Question: I have a MapActivity with a mapview. It works fine. Now I want to add a SeekBar onto my MapView. It has to be at the bottom but on the mapview. User will scroll to set the distance. Whatever. My problem is, that any view I am trying to put there is null, when I reach them by findViewById().
'''
<?xml version="1.0" encoding="utf-8"?>
<RelativeLayout xmlns:android="http://schemas.android.com/apk/res/android"
android:layout_width="fill_parent"
android:layout_height="fill_parent">
<com.google.android.maps.MapView
xmlns:android="http://schemas.android.com/apk/res/android"
android:id="@+id/mapview"
android:layout_width="fill_parent"
android:layout_height="fill_parent"
android:clickable="true"
android:apiKey="mykey"/>
<SeekBar
android:id="@+id/DistanceBar"
android:max="2000"
android:progress="2000"
android:layout_alignParentBottom="true"
android:layout_width="fill_parent"
android:layout_height="wrap_content"
android:padding="14dip"></SeekBar>
</RelativeLayout>
'''
I am trying to reach that like this:
'''
public class MyActivity extends MapActivity implements LocationListener {
...
SeekBar DistanceBar;
...
@Override
public void onCreate(Bundle savedInstanceState) {
super.onCreate(savedInstanceState);
setContentView(R.layout.main);
mapView = (MapView) findViewById(R.id.mapview);
DistanceBar = (SeekBar) findViewById(R.id.DistanceBar); //This is afterwards null.
'''
I have made a research everywhere and couldn't find a similar problem. Someone used something very similar. So I ignored that it is null, I didn't call the SeekBar in onCreate(). But the SeekBar hasn't been drawen at all. Can't I add other Views to a mapactivity?
Thanks for any idea!
An IMPORTANT EDIT: The graphical layout viewer shows the SeekBar as it should at the bottom of mapview.
I still get NullPointerException:
ERROR/AndroidRuntime(12738): FATAL EXCEPTION: main
ERROR/AndroidRuntime(12738): java.lang.RuntimeException: Unable to start activity ComponentInfo{com.MyApps.MapLocations/com.MyApps.MapLocations.MyActivity}: java.lang.NullPointerException
ERROR/AndroidRuntime(12738): at android.app.ActivityThread.performLaunchActivity(ActivityThread.java:2663)
ERROR/AndroidRuntime(12738): at android.app.ActivityThread.handleLaunchActivity(ActivityThread.java:2679)
ERROR/AndroidRuntime(12738): at android.app.ActivityThread.access$2300(ActivityThread.java:125)
ERROR/AndroidRuntime(12738): at android.app.ActivityThread$H.handleMessage(ActivityThread.java:2033)
ERROR/AndroidRuntime(12738): at android.os.Handler.dispatchMessage(Handler.java:99)
ERROR/AndroidRuntime(12738): at android.os.Looper.loop(Looper.java:123)
ERROR/AndroidRuntime(12738): at android.app.ActivityThread.main(ActivityThread.java:4627)
ERROR/AndroidRuntime(12738): at java.lang.reflect.Method.invokeNative(Native Method)
ERROR/AndroidRuntime(12738): at java.lang.reflect.Method.invoke(Method.java:521)
ERROR/AndroidRuntime(12738): at com.android.internal.os.ZygoteInit$MethodAndArgsCaller.run(ZygoteInit.java:871)
ERROR/AndroidRuntime(12738): at com.android.internal.os.ZygoteInit.main(ZygoteInit.java:629)
ERROR/AndroidRuntime(12738): at dalvik.system.NativeStart.main(Native Method)
ERROR/AndroidRuntime(12738): Caused by: java.lang.NullPointerException
ERROR/AndroidRuntime(12738): at com.MyApps.MapLocations.MyActivity.setupSeekbar(MyActivity.java:343)
ERROR/AndroidRuntime(12738): at com.MyApps.MapLocations.MyActivity.onCreate(MyActivity.java:89)
ERROR/AndroidRuntime(12738): at android.app.Instrumentation.callActivityOnCreate(Instrumentation.java:1047)
ERROR/AndroidRuntime(12738): at android.app.ActivityThread.performLaunchActivity(ActivityThread.java:2627)
ERROR/AndroidRuntime(12738): ... 11 more
Here is the result from HierarchyViewer:

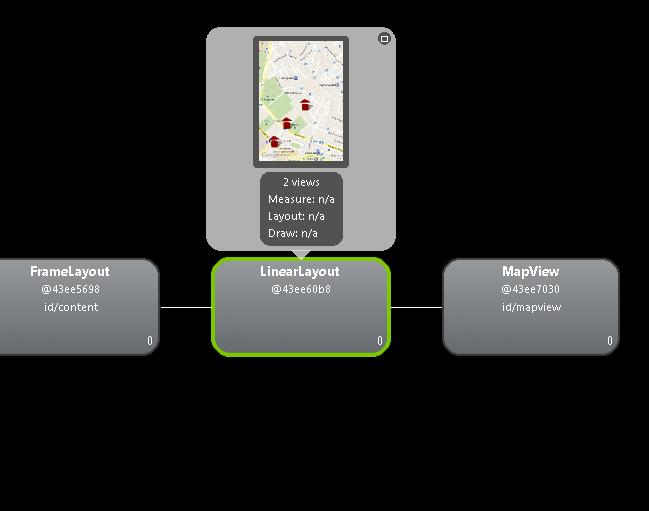
Answer: I just have copied the main.xml file as map.xml and deleted main.xml. And it worked. I still don't understand why it happened. Maybe the "main" causes some problem. Maybe MapActivities have defined for themselves a "main" layout which is interrupting my "main" layout. But this was the solution somehow. Thanks a lot for your patience!
IMPORTANT EDIT: I have definitely found the problem. main.xml file remained in layout-normal and layout-normal-long folders without any SeekBar. I forgot to edit those.